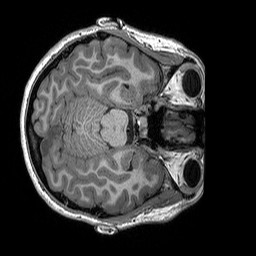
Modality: T1w
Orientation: axial
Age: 21
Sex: female
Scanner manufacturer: siemens
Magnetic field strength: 3 T
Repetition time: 2.3 s
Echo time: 0.00298 s